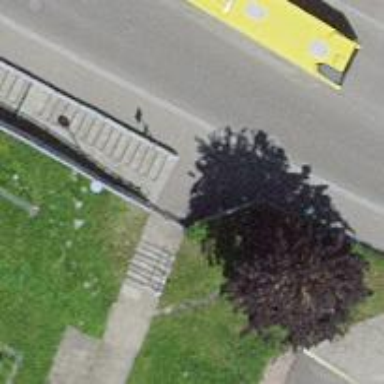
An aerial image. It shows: Concrete steps with ramp available for accessibility.